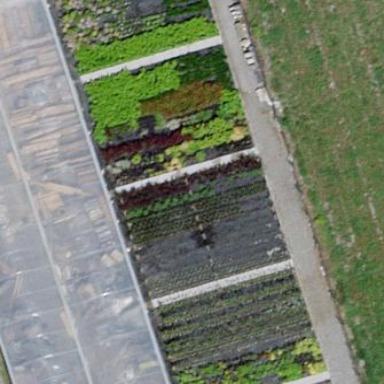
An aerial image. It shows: Plant nursery.